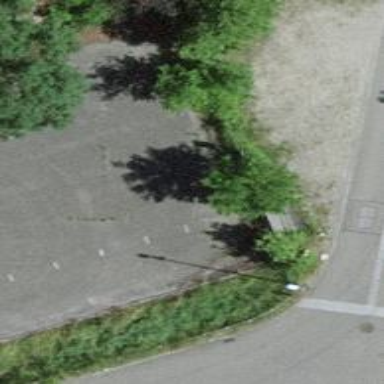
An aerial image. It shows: Asphalt parking aisle road.